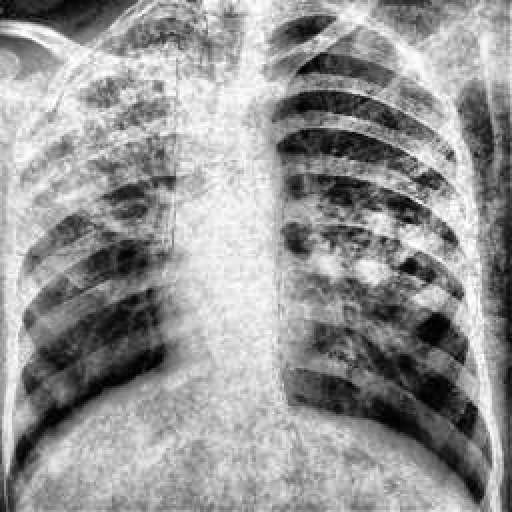
Finding: TUBERCULOSIS